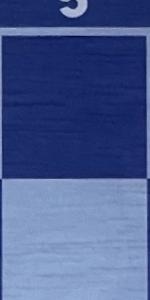
Label: Empty